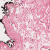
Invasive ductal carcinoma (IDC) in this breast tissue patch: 0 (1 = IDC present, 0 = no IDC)